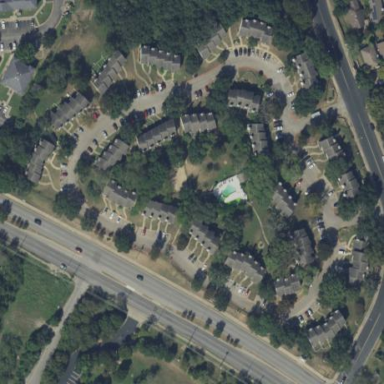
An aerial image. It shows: Residential area consisting of condominiums.